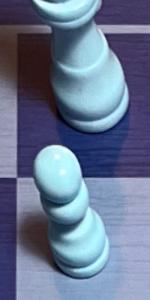
Label: Pawn_White